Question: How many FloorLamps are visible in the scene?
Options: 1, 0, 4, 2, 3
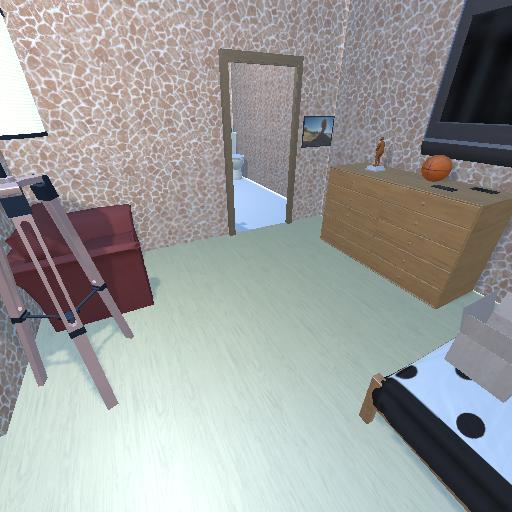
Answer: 1